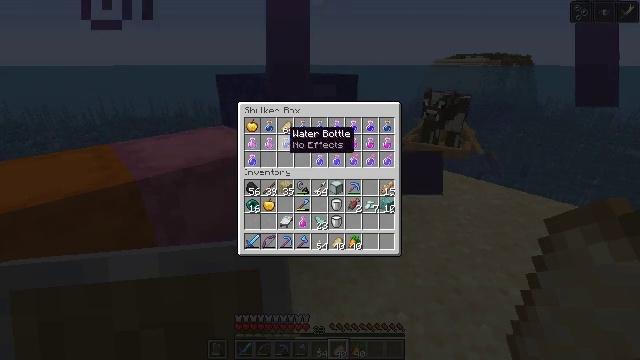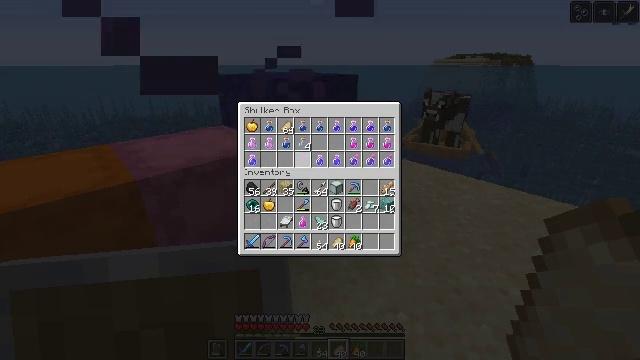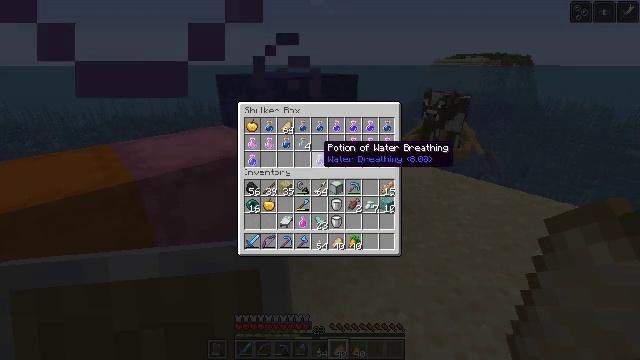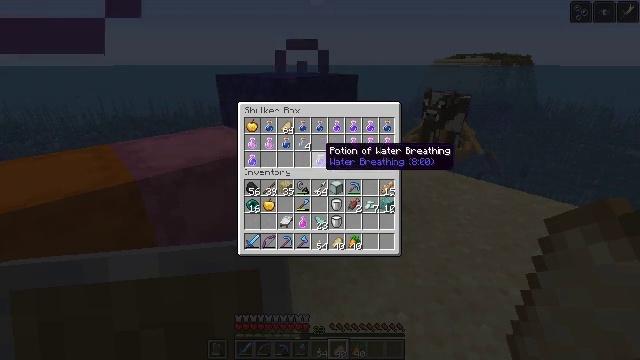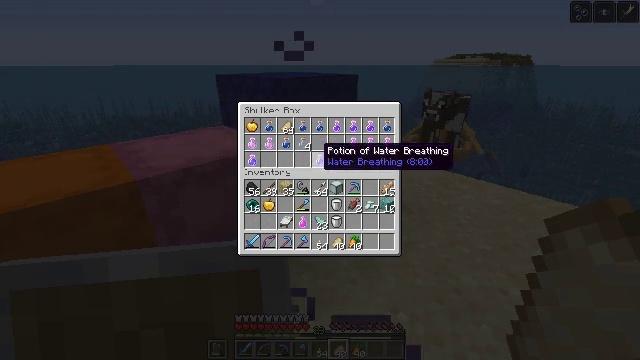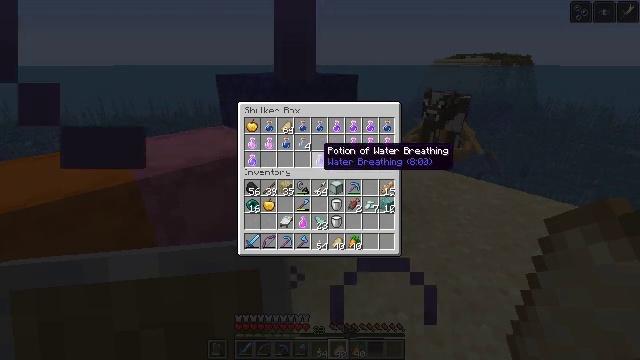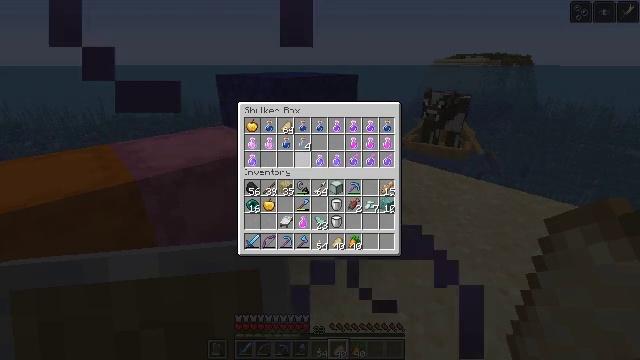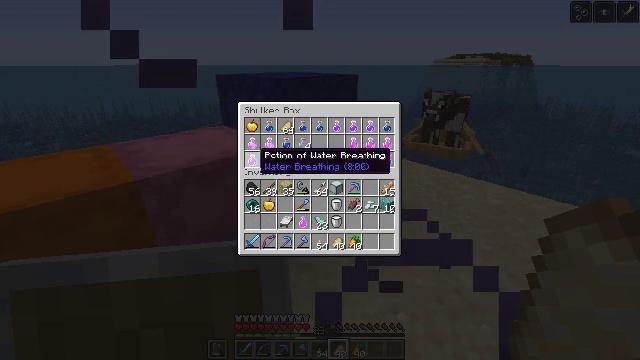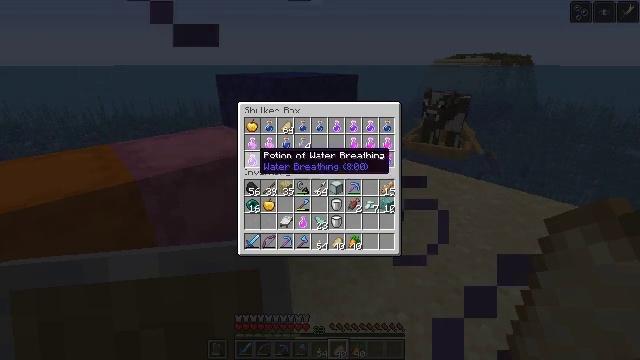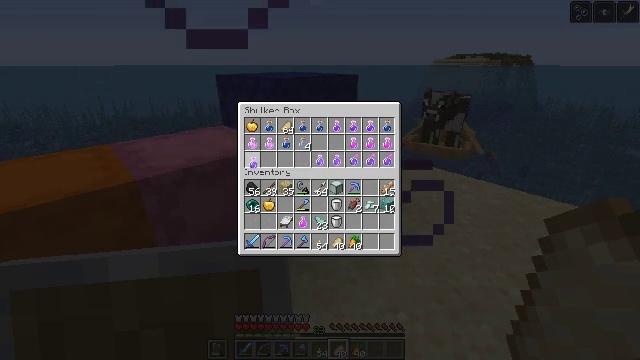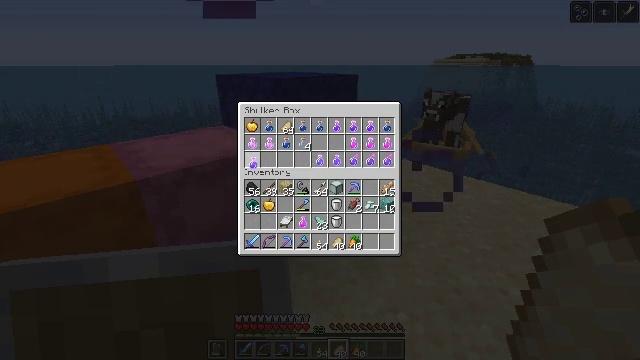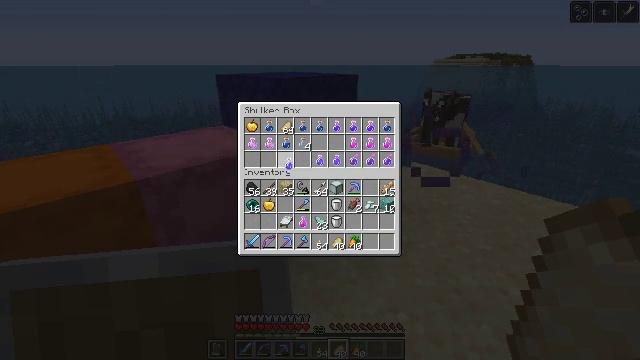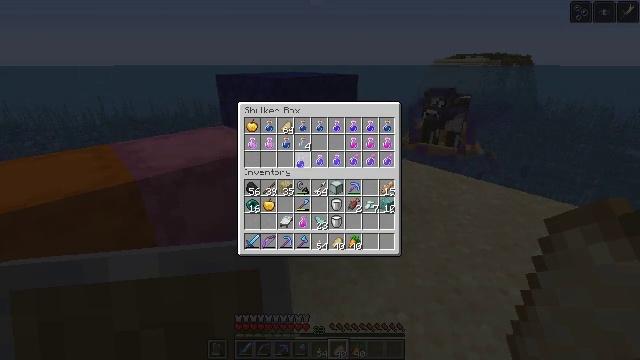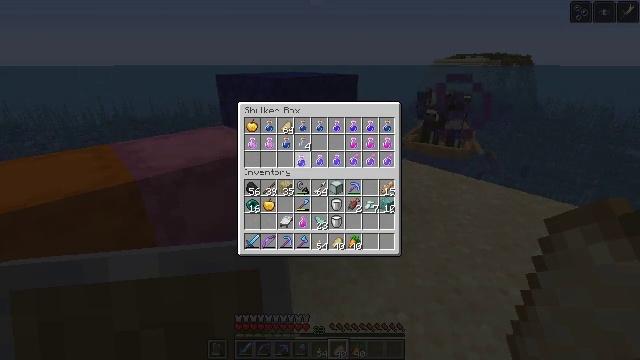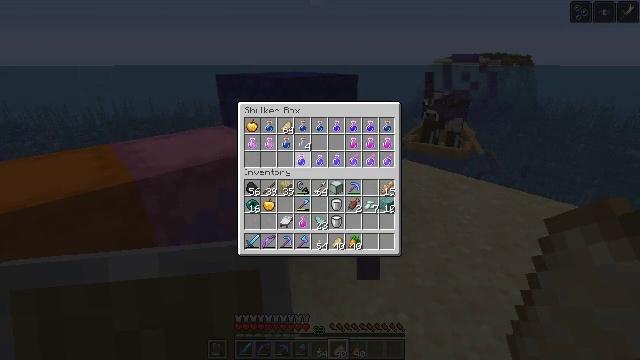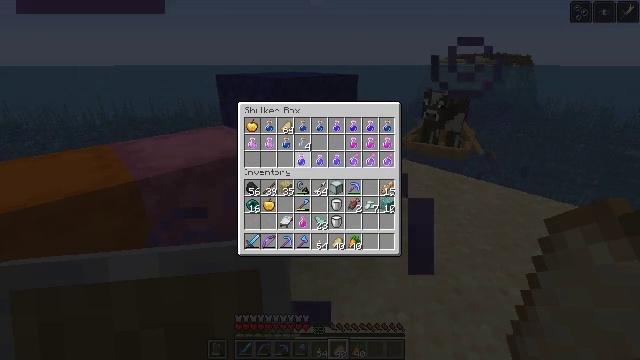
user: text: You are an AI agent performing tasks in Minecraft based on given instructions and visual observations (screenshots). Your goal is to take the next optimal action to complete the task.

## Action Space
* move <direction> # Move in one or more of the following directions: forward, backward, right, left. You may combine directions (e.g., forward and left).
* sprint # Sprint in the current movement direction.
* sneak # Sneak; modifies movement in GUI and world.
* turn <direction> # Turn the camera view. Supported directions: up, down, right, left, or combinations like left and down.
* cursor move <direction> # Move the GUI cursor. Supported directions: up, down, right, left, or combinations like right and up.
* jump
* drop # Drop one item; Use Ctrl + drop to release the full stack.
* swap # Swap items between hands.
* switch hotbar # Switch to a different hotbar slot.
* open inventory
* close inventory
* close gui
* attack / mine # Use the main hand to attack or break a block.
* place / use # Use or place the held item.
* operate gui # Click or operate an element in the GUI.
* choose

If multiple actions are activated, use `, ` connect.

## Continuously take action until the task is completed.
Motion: motion action
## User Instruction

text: Salvage the orange shulker box.
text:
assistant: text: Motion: cursor move right and down
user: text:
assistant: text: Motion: cursor move right
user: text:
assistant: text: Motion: no_op
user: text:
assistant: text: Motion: no_op
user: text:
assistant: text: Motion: no_op
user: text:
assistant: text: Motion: cursor move left
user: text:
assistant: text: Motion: cursor move left
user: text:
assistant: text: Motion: no_op
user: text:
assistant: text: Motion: operate gui
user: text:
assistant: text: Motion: operate gui
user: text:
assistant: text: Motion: cursor move right
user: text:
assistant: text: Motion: cursor move right
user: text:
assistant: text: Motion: no_op
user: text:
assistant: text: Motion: operate gui
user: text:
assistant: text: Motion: operate gui
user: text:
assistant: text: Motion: no_op
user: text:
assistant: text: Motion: no_op
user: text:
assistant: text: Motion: no_op
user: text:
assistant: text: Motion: no_op
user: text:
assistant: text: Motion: cursor move right
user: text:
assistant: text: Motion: no_op
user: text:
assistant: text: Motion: no_op
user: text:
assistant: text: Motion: no_op
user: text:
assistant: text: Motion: no_op
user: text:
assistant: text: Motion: cursor move left
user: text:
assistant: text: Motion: no_op
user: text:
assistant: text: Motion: no_op
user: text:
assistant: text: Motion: no_op
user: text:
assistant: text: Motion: no_op
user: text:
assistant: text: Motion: no_op